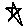
Label: star